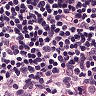
Metastatic tissue present: no